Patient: sex M, age 76
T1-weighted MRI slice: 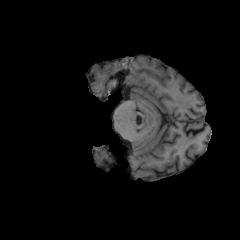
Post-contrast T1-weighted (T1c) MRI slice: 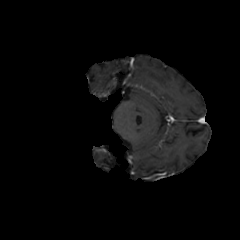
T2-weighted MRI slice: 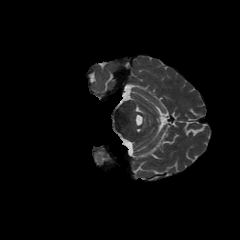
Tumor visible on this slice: no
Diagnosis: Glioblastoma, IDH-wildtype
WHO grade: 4